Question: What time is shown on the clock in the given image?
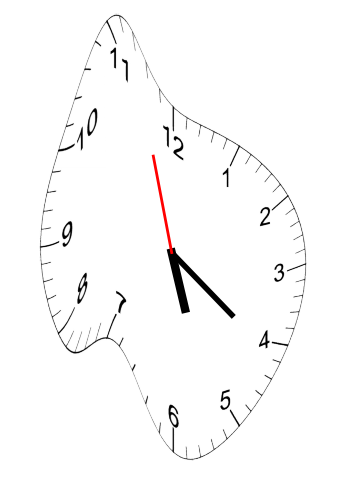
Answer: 05:20:57